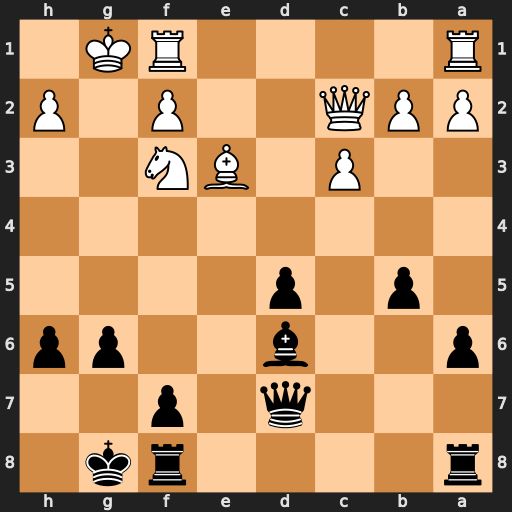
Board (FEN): r4rk1/3q1p2/p2b2pp/1p1p4/8/2P1BN2/PPQ2P1P/R4RK1
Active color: b
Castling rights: -
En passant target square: -
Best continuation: Qg4+ Kh1 Qxf3+